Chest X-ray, PA view. Patient: 53 years old, sex M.
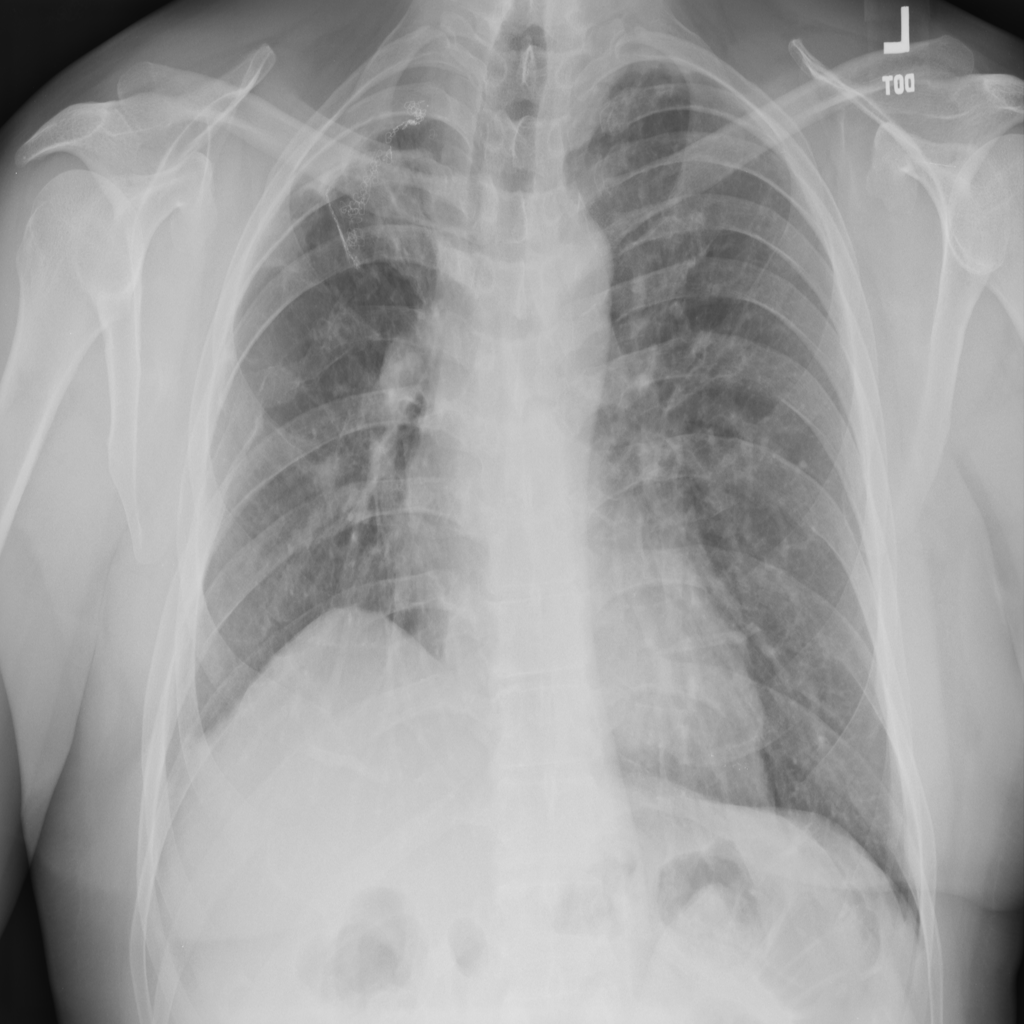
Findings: Pleural_Thickening